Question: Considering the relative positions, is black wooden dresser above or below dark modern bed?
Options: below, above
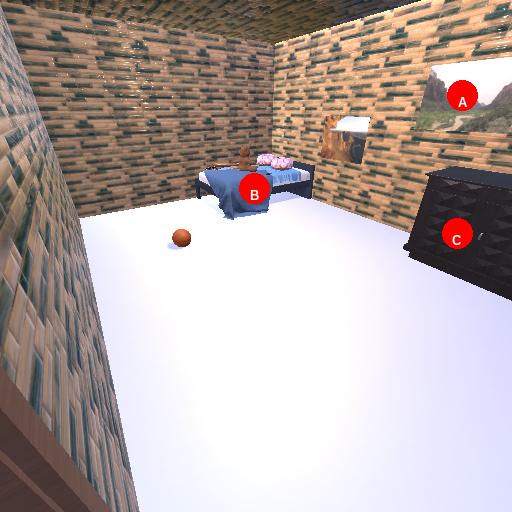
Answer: below